Interaction volume radius: 5 \u00c5
Interaction volume height: 10 \u00c5
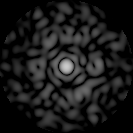
Disorder parameter: 0.8585